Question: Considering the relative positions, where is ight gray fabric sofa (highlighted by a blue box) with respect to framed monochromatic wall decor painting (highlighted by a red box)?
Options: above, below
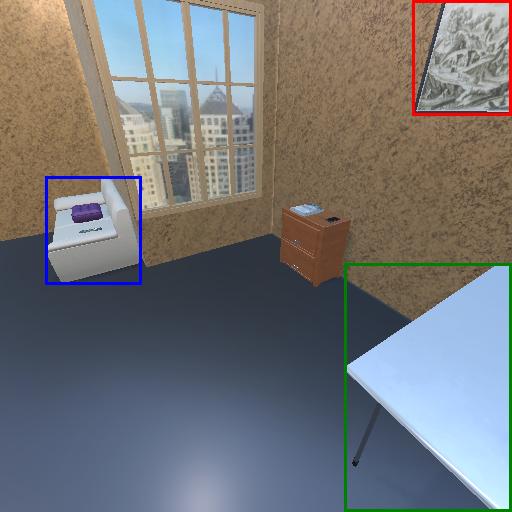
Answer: above